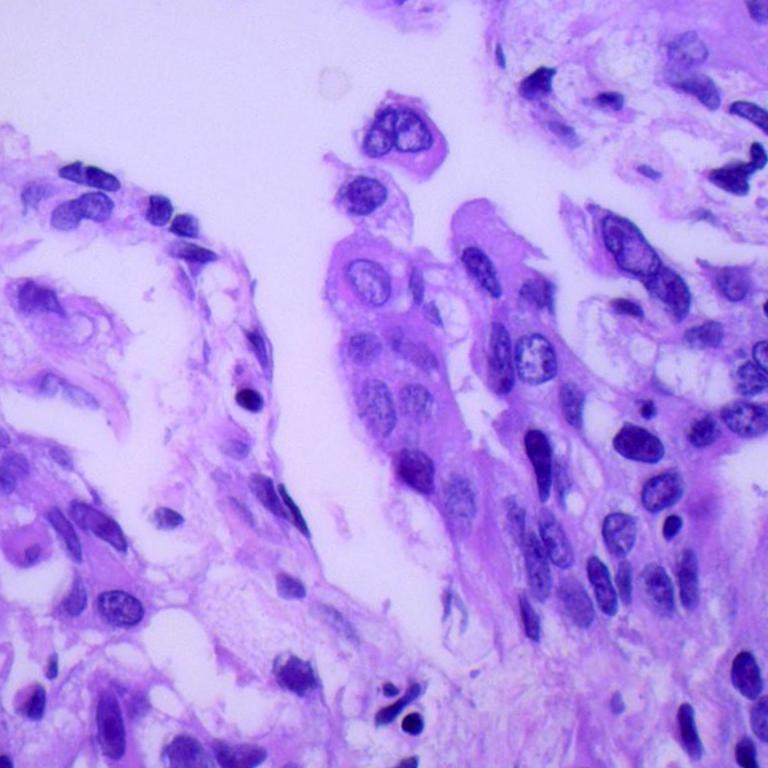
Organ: lung
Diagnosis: adenocarcinomas